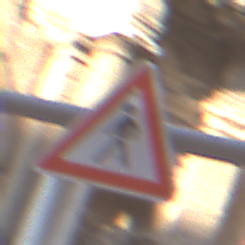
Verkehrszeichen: FussgaengerRechts
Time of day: MorningAfternoon
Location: Outdoor (Urban)
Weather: PartlyCloudy
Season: NotSpecified
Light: Natural